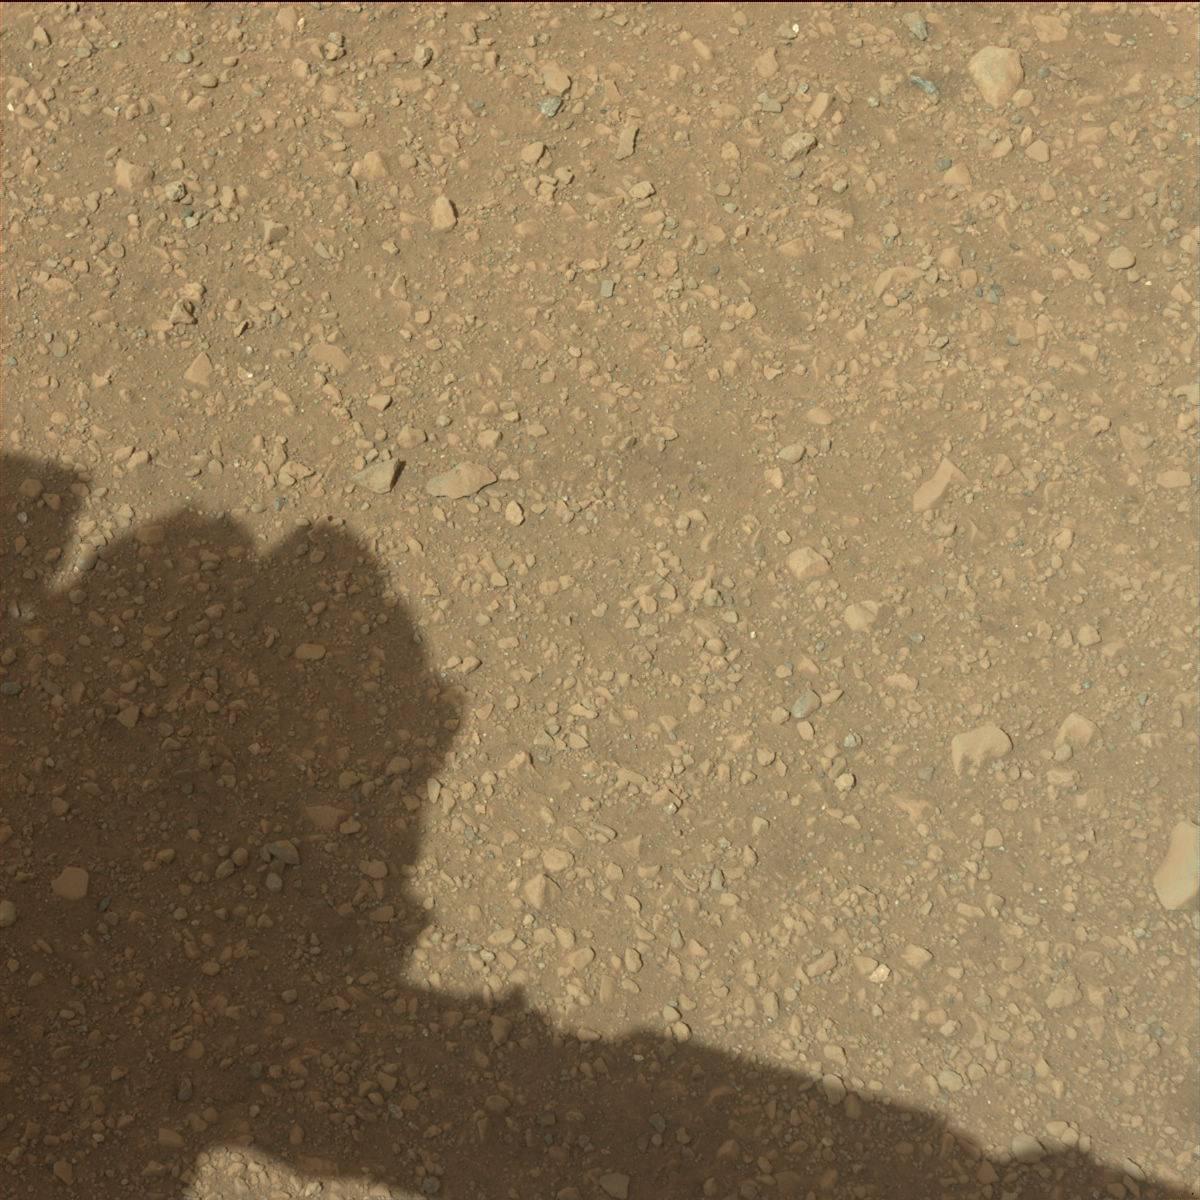
Terrain classes present: Bedrock, Rock, Sand / Soil